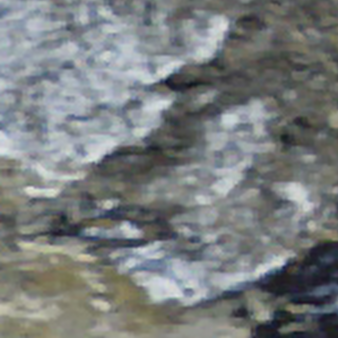
Label: other